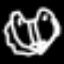
Label: frog